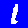
Digit: 1